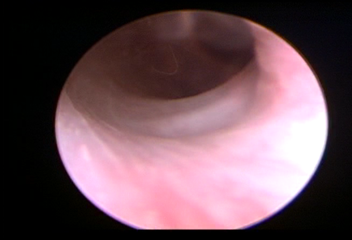
Modality: WLC
Class: Normal mucosa
Bladder cancer association: No